Question: I would like to use opencv for shape detection. I tried the code from this: <URL> but it does not detect overlapping shapes or shape within shape.
Can someone recommend an approach with opencv for finding shapes within shapes and overall better detection of different sizes of shapes. I am hoping to code in python.
Below is an example image that has example shapes that I would like to detect.

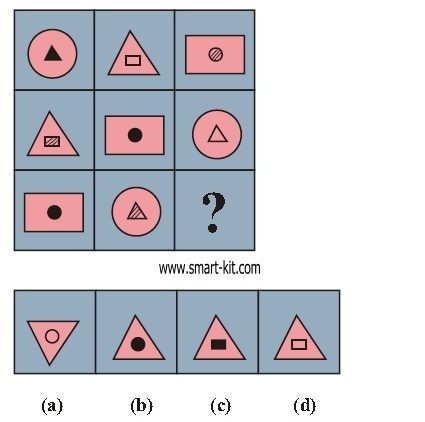
Answer: You can first detect all edges using <URL>.
Then you can apply suitable shape fitting method to the detected edges. Check out <URL> for more info.